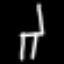
Label: chair